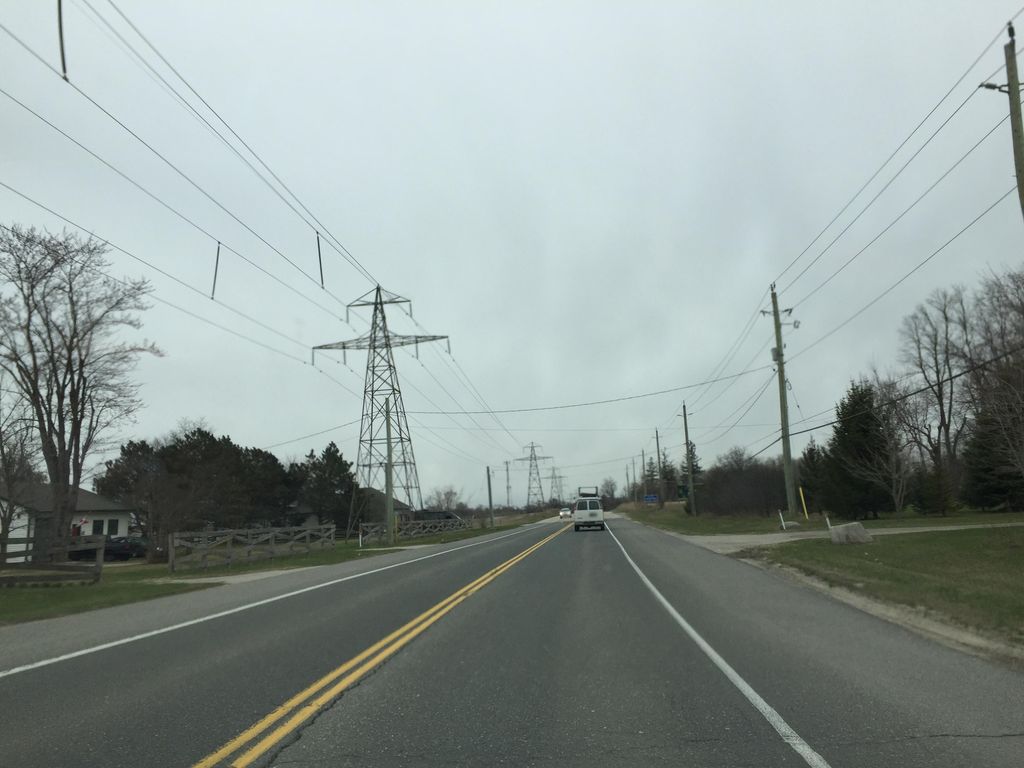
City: kitchener-waterloo